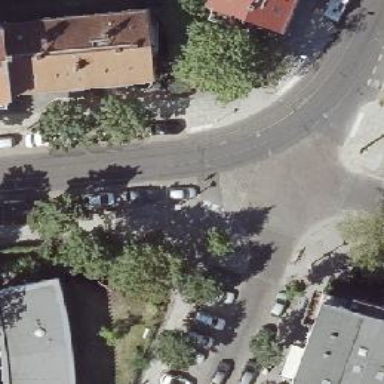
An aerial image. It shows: Residential road with asphalt surface.